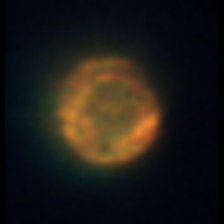
Taxon: Centric
Group: Diatoms